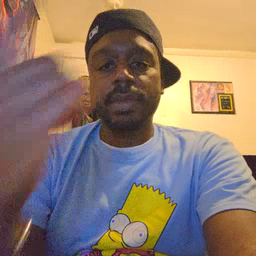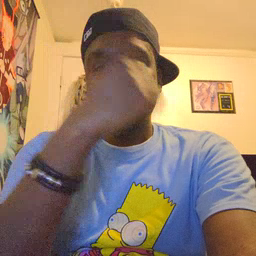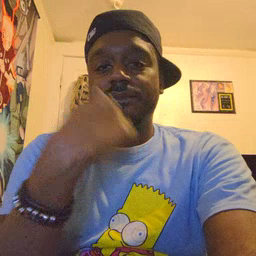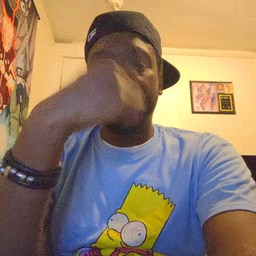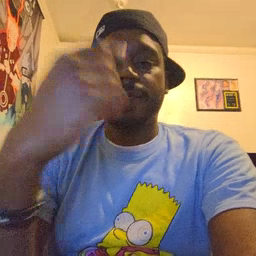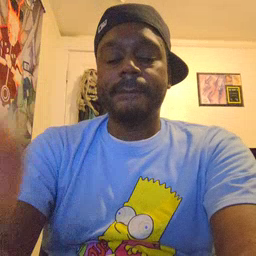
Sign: face